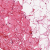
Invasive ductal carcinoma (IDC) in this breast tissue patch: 0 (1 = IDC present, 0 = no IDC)